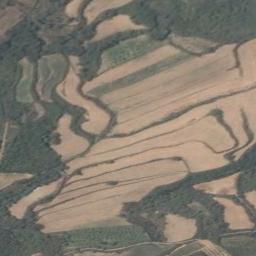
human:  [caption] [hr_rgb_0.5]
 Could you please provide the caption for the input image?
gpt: There is a winding path through the green terraces .

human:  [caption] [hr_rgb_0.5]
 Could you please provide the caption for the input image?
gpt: There are many green plants on the terrace .

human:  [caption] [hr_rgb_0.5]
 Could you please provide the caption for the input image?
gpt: A large layer of brown and green mixed terraces .

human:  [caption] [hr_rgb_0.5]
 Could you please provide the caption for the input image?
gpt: The bare and green terrace is next to some trees .

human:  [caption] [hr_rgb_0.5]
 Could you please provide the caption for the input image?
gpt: There are many yellow terraces beside some green meadows .